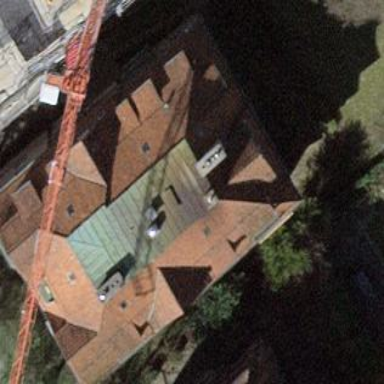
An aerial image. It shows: Building with distinctive mansard roof shape.